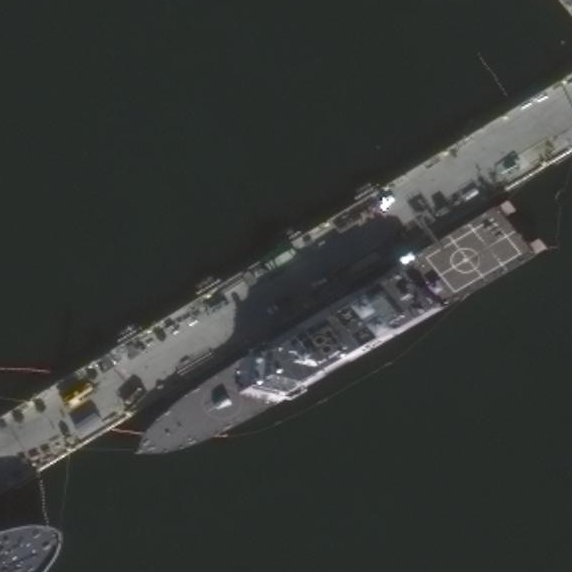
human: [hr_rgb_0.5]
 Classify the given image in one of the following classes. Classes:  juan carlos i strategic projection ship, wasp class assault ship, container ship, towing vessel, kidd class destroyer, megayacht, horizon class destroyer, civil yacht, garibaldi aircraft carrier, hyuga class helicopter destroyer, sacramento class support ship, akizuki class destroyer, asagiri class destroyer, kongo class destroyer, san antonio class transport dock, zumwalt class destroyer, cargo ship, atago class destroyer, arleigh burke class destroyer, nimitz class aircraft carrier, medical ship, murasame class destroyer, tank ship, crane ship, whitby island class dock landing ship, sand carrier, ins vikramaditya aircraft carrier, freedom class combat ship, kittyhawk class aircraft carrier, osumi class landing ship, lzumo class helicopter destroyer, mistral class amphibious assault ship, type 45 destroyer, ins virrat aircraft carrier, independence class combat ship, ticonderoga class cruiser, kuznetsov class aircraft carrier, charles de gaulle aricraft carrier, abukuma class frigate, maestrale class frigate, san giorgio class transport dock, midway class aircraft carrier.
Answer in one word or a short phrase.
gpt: Freedom class combat ship